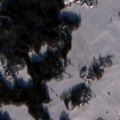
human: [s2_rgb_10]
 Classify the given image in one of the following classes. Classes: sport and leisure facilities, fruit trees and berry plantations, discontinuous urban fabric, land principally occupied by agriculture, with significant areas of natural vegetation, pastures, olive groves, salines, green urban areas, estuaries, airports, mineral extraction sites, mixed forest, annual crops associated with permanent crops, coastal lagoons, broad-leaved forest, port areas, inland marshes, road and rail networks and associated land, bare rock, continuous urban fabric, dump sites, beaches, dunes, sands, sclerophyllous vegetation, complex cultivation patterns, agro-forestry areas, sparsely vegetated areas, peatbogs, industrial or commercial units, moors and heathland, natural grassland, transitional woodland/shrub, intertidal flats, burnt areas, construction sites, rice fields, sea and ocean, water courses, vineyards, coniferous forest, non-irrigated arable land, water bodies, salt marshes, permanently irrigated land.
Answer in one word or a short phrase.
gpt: non-irrigated arable land, land principally occupied by agriculture, with significant areas of natural vegetation, mixed forest